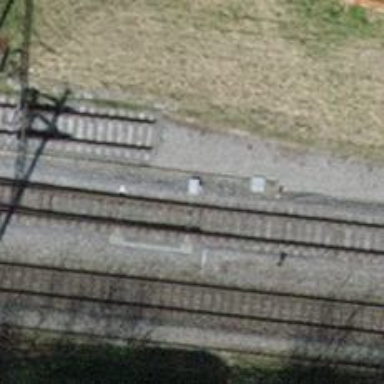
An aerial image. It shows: Railway siding with rails.